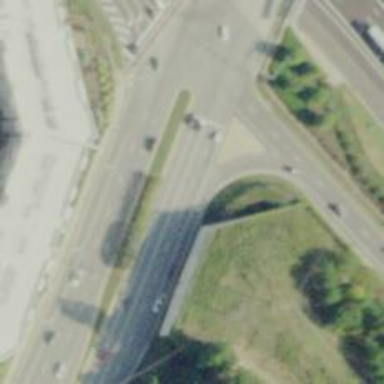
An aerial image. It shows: Asphalt motorway link.